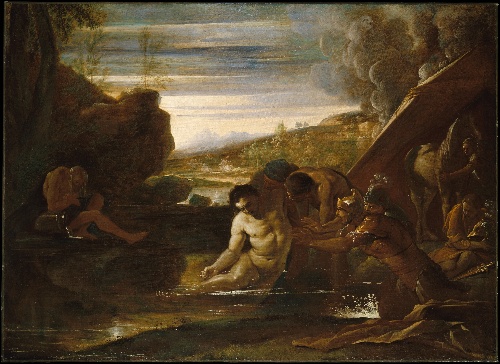
Title: Alexander the Great Rescued from the River Cydnus
Artist: Pietro Testa
Artist bio: Italian, Lucca 1612–1650 Rome
Date: ca. 1650
Object type: Painting
Classification: Paintings
Medium: Oil on canvas
Dimensions: 38 x 54 in. (96.5 x 137.2 cm)
Department: European Paintings
Credit line: Gift of Eula M. Ganz, in memory of Paul H. Ganz, 1987
Accession year: 1987
Repository: Metropolitan Museum of Art, New York, NY
Tags: Soldiers|Alexander The Great|Male Nudes|Rivers|Bathing|Horses